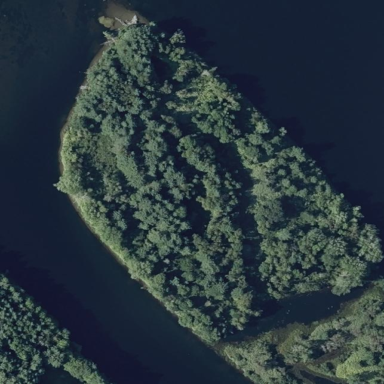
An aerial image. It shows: Islet.